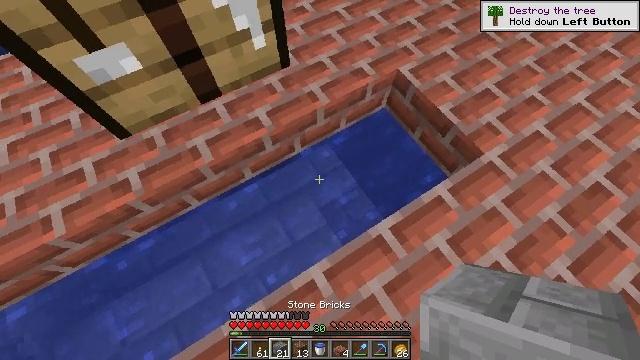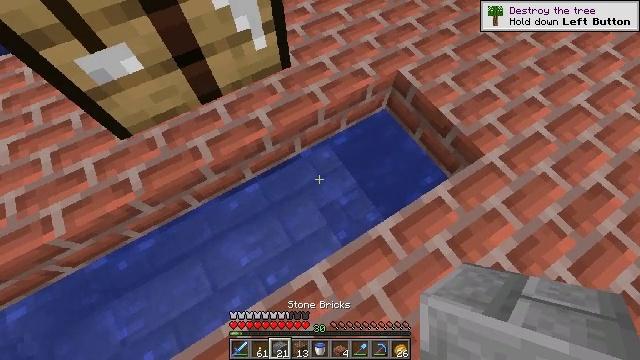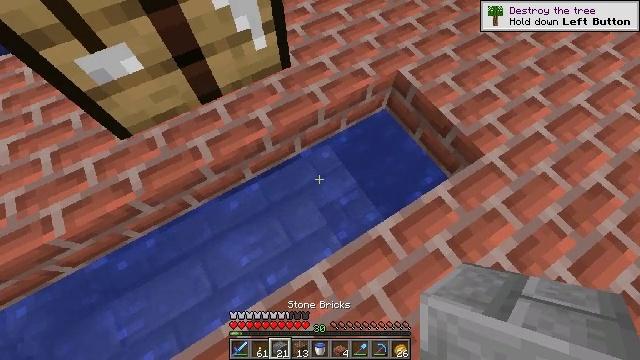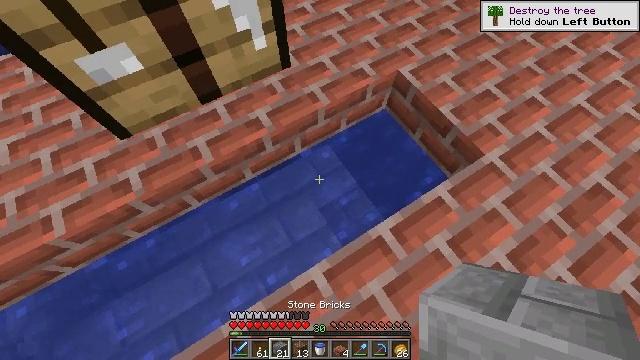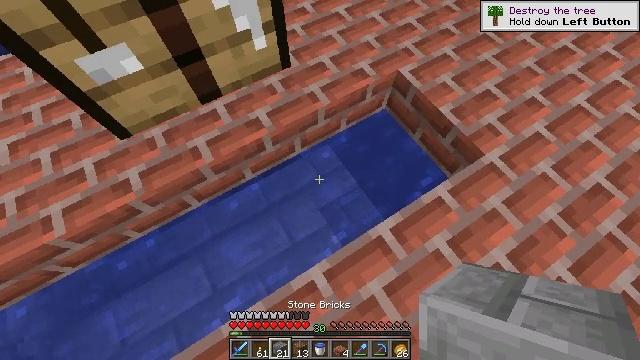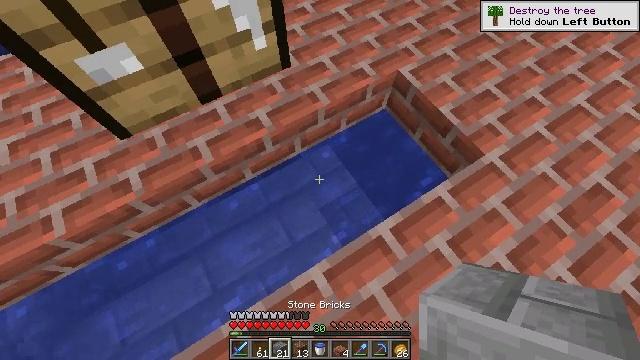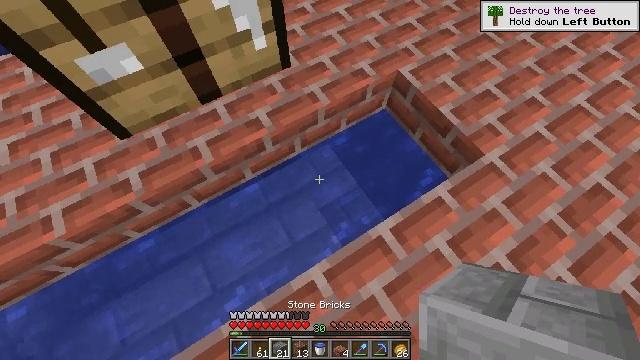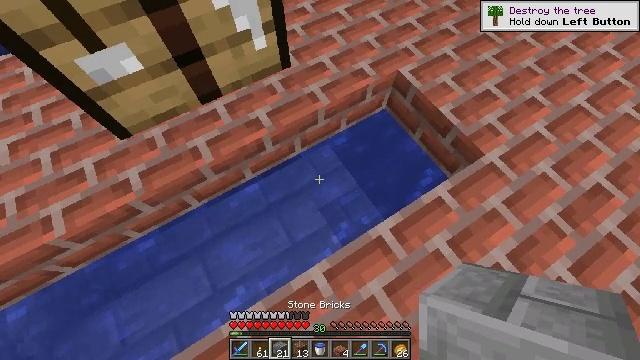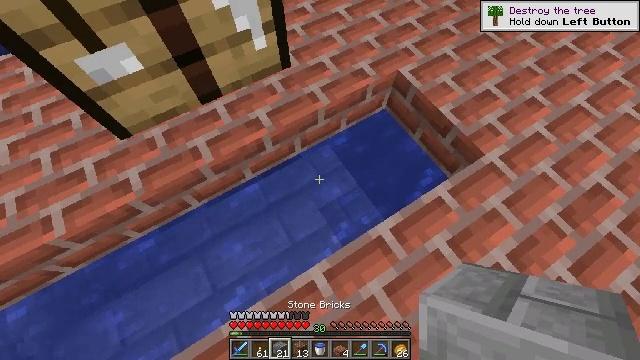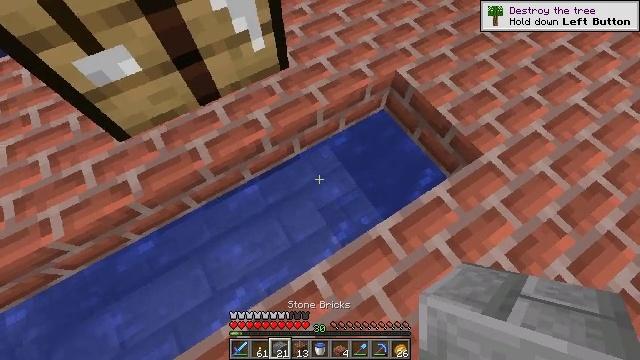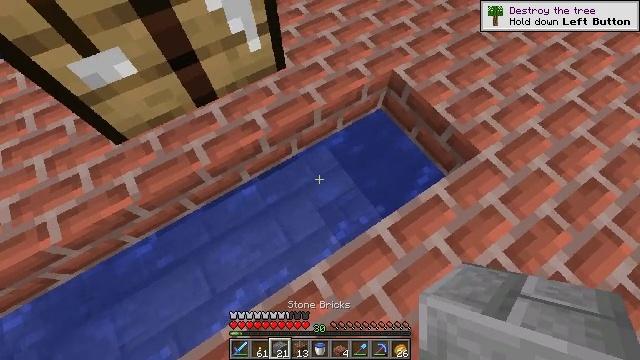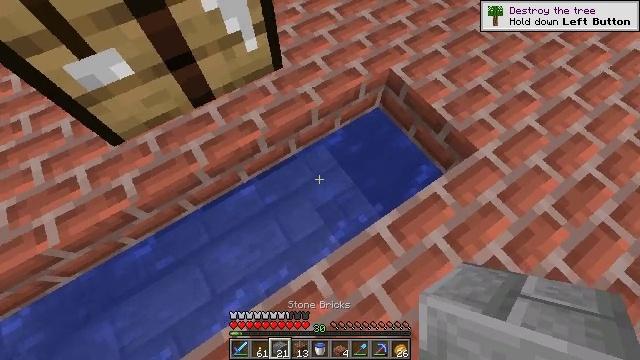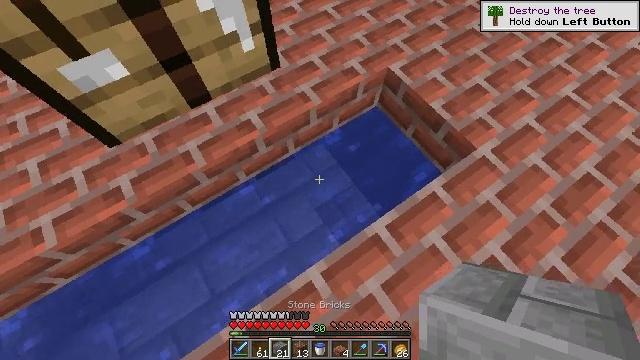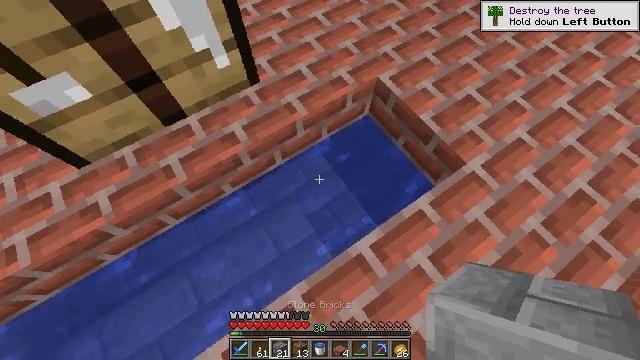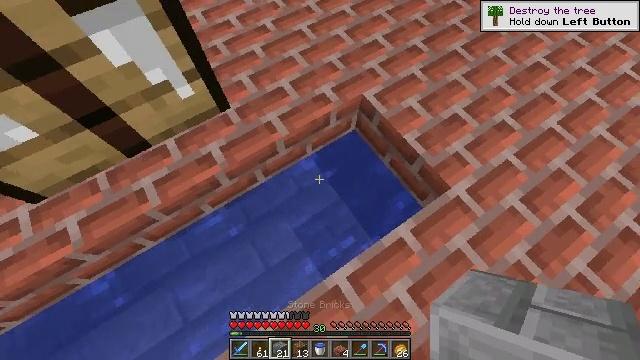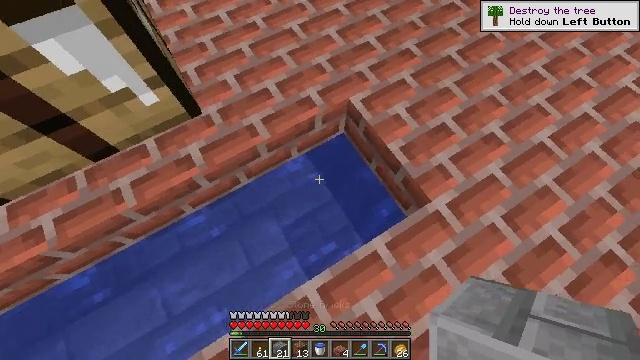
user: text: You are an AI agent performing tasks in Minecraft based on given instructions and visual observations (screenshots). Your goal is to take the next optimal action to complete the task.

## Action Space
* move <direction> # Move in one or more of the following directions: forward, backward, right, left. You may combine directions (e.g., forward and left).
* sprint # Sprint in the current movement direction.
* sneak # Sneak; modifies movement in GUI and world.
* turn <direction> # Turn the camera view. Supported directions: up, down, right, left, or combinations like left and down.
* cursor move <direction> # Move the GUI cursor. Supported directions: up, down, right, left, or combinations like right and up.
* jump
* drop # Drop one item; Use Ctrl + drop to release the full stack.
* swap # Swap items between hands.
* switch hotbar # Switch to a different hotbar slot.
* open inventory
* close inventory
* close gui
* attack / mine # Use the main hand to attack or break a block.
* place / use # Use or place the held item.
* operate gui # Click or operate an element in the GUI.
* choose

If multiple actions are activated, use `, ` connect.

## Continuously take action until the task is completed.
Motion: motion action
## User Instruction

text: Attack the brick slab to break it.
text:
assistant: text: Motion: no_op
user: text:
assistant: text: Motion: no_op
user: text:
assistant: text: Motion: use / place
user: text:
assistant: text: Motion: use / place
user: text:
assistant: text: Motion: use / place
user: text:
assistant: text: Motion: no_op
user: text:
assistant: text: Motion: no_op
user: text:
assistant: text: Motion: no_op
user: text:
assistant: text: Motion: no_op
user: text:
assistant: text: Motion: no_op
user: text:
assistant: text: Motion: no_op
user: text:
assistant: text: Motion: move forward and move right
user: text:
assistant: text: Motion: move forward and move right
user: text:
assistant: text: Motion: move forward and move right
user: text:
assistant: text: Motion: move right, turn left and down
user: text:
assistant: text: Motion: turn left
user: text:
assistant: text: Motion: turn left
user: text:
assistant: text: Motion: no_op
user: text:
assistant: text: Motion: no_op
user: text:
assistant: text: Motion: turn left
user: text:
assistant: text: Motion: turn left and up
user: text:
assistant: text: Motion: turn left and up
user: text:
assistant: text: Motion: turn left and up
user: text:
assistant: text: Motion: turn up
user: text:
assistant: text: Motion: turn up
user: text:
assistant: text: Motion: no_op
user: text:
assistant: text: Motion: no_op
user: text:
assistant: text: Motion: no_op
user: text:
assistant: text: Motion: no_op
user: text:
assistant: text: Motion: move right